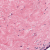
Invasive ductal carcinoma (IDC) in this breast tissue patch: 0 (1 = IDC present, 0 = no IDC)